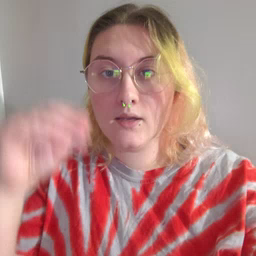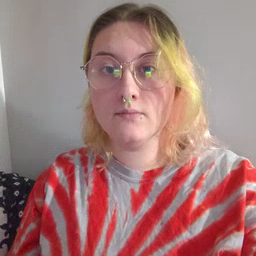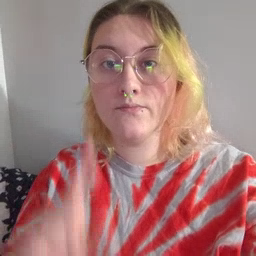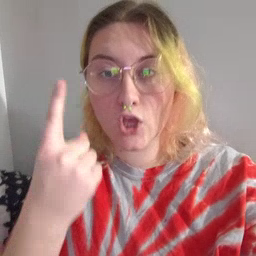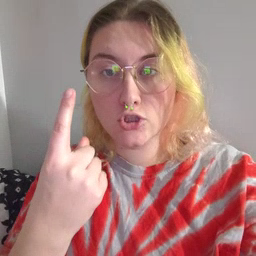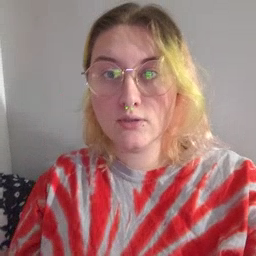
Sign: first